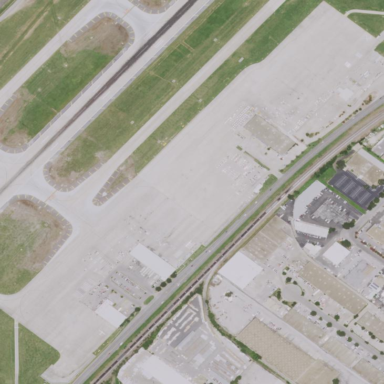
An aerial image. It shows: Apron at the airport.